Question: I want to add new records to an related table. I got three tables:

I want to add new technical_skill_value to that table.
This is my code right now:
'''
using (var db = new KnowItCvdbEntities())
{
var dbSkill = new TECHNICAL_SKILLS_VALUES
{
technical_skill_value_id = new Random().Next(),
skill_name = TextBoxTechSkill.Text,
skill_type = DropDownListTechSkill.SelectedItem.Text
};
//I want to add the new skill to my TECHNICAL_SKILLS_VALUE table. But I really don't get it how to make it.
db.SaveChanges();
}
'''
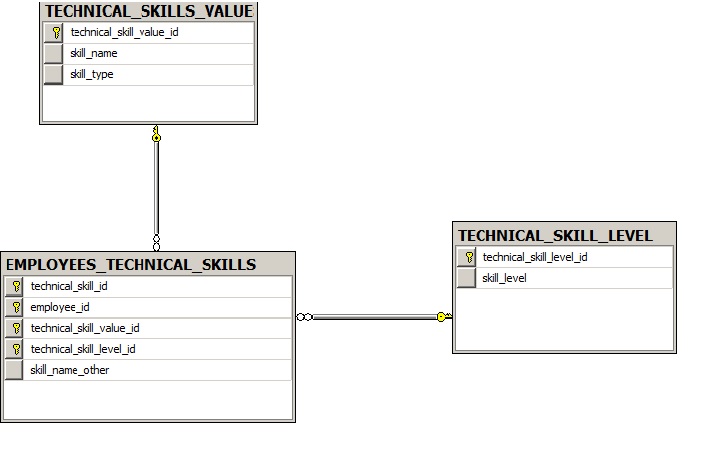
Answer: Add the following line before 'db.SaveChanges();'
'''
db.TECHNICAL_SKILLS_VALUES.Add(dbSkill);
'''
OR
'''
db.AddToTECHNICAL_SKILLS_VALUES(dbSkill);
'''